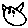
Label: cat